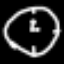
Label: clock